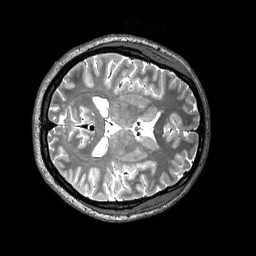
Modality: T2w
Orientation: axial
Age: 32
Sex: female
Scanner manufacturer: siemens
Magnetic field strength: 3 T
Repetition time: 3.2 s
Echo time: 0.565 s